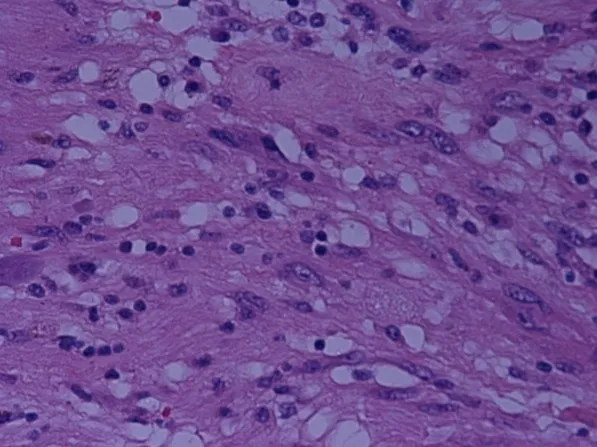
Microscopic appearance of the lesion Focal marked nuclear pleomorphism, with isolated cells having bizarre hyperchromatic nuclei (H&E x60).
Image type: pathology (h&e)